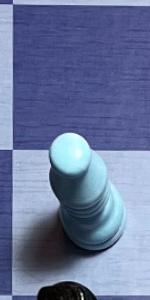
Label: Bishop_White